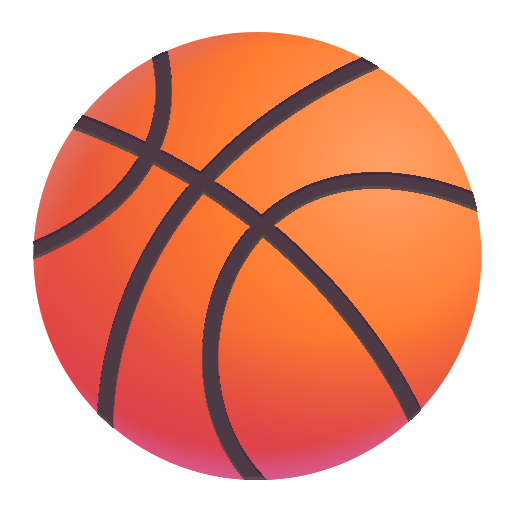
basketball color